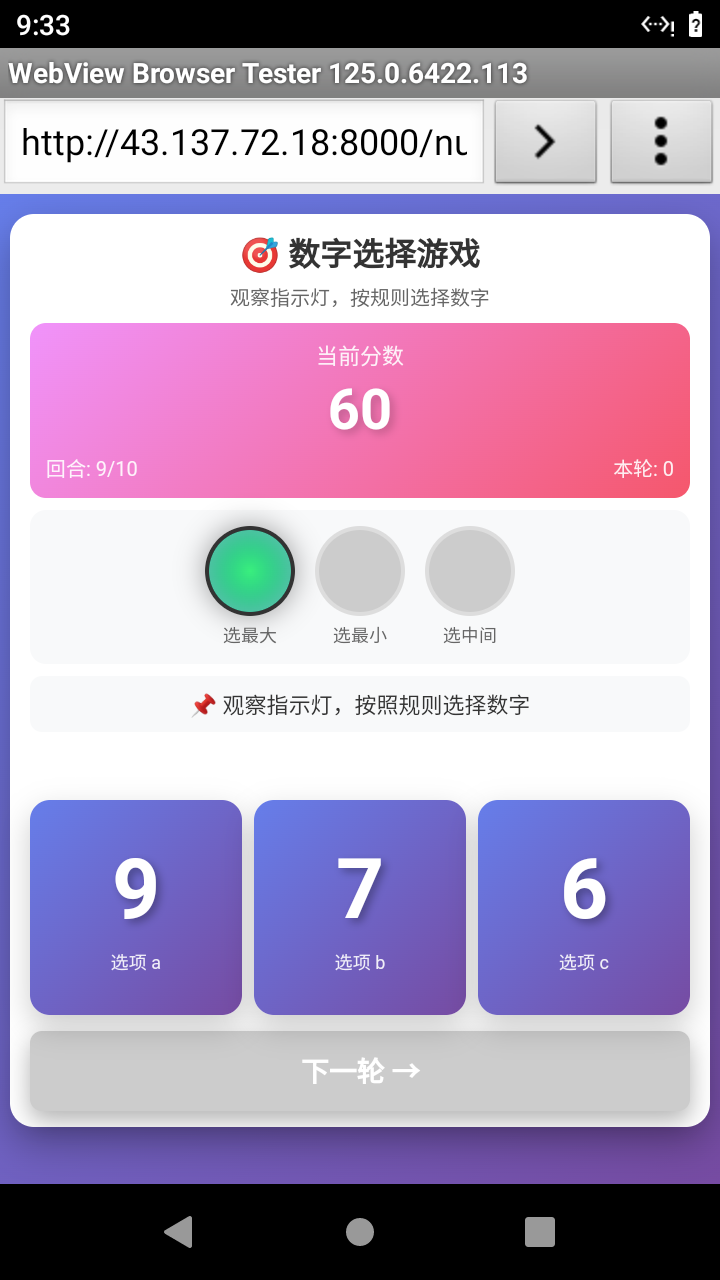

Select the correct number based on the traffic light color.
Answer: 0